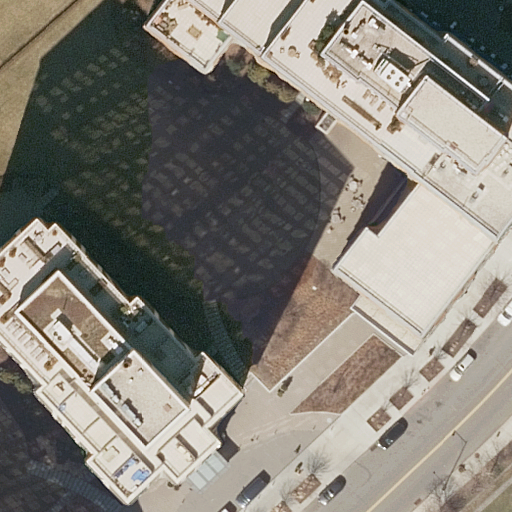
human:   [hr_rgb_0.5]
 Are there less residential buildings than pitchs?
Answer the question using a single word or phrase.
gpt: no

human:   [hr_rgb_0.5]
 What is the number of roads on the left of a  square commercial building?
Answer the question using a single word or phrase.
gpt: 0

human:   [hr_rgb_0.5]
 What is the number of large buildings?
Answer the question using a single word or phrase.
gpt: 1

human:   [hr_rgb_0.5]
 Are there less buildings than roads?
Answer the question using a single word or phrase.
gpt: yes

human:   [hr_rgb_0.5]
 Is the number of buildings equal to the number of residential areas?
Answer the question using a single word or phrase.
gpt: no

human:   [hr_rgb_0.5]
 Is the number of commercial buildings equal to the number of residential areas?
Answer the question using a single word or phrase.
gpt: no

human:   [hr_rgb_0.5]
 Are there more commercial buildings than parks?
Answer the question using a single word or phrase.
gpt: no

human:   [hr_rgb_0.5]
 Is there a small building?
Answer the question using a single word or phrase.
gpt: no

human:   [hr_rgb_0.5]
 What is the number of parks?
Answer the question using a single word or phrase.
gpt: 1

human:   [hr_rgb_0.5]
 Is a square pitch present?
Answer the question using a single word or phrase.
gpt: no

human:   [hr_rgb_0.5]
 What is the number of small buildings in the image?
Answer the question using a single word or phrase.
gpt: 0

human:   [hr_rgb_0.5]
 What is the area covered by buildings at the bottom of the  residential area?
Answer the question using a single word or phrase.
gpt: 0m2

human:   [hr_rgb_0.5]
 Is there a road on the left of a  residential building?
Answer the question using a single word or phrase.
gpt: no

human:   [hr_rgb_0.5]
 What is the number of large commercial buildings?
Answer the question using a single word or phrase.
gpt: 0

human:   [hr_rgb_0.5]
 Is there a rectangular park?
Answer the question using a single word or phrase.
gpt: no

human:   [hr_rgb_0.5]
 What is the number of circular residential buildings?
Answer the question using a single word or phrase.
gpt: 0

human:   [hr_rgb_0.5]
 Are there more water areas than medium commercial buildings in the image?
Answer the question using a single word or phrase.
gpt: no

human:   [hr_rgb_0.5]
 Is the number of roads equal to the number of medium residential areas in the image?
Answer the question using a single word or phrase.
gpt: no

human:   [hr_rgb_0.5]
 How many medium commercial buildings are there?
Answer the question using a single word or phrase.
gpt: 0

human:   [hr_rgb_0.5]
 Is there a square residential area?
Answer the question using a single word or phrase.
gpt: no

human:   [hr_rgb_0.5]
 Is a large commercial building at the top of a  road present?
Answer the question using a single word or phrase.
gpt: no

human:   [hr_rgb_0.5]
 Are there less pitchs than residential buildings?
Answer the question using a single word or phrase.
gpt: yes

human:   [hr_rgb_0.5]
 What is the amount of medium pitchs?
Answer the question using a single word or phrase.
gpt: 0

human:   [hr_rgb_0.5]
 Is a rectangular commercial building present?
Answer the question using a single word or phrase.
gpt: no

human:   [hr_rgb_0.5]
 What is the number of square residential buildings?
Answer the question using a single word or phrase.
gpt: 0

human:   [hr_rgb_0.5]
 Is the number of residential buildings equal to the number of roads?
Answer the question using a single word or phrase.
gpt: no

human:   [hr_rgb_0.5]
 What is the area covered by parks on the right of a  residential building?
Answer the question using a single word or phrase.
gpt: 2941m2

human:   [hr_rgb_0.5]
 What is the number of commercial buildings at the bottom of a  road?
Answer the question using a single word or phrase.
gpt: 0

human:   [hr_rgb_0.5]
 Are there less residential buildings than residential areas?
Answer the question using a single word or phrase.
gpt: no

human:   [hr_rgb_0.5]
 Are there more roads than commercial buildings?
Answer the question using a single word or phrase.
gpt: yes

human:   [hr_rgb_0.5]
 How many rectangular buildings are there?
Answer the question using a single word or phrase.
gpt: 1

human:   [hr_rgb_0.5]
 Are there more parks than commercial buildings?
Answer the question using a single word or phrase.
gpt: yes

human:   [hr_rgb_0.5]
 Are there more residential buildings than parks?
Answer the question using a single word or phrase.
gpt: yes

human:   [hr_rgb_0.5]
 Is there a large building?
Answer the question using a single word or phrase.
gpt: yes

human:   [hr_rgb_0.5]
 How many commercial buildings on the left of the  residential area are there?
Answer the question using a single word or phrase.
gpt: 0

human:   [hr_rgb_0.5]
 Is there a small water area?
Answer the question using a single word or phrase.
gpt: no